Question: i have a simple script that should animate my player but its not working. i read forums for a while, some had issues about animation legacy option and i fixed it, but my character still doesn't animate, and there isn't any compiling errors. Here is my script:
'''
using UnityEngine;
using System.Collections;
public class maincharacter : MonoBehaviour {
void Start () {
}
float xSpeed = 10f;
float zSpeed = 10f;
public float playerMovementSpeed = 10f;
void Update () {
float deltaX = Input.GetAxis ("Horizontal") * xSpeed;
float deltaZ = Input.GetAxis ("Vertical") * zSpeed;
Vector3 trans = new Vector3 (deltaX + deltaZ ,0f,deltaZ - deltaX);
transform.Translate (trans.normalized * Time.deltaTime * playerMovementSpeed, Space.World);
animation.Play ("mcrunsw");
/*if (deltaX != 0 || deltaZ != 0) {
animation.Play ("mcrunsw");
}*/
}
}
'''
Here is my gameObject and animation:

Any help would be appreciated. Thanks in advance.
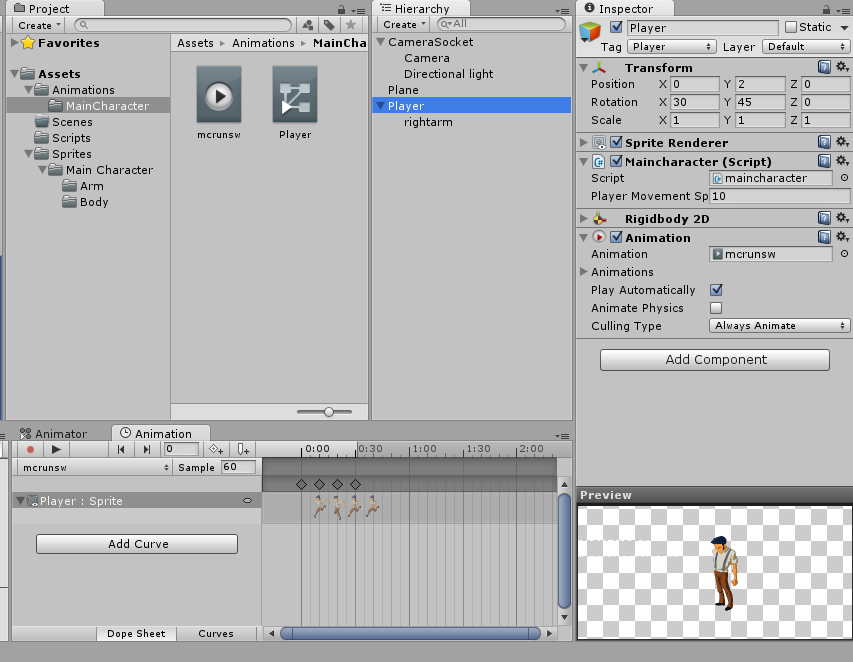
Answer: From the <URL>:
> Play() will start animation with name animation, or play the default
animation. The animation will be played abruptly without any blending.
Since you call this every frame, I'd suppose it will just show the first frame of the animation and then be stopped by the next animation.Play in the next Update. Try this:
'''
if (!animation.isPlaying) {
animation.Play();
}
'''
In general, I would suggest using Mechanim for character animations.